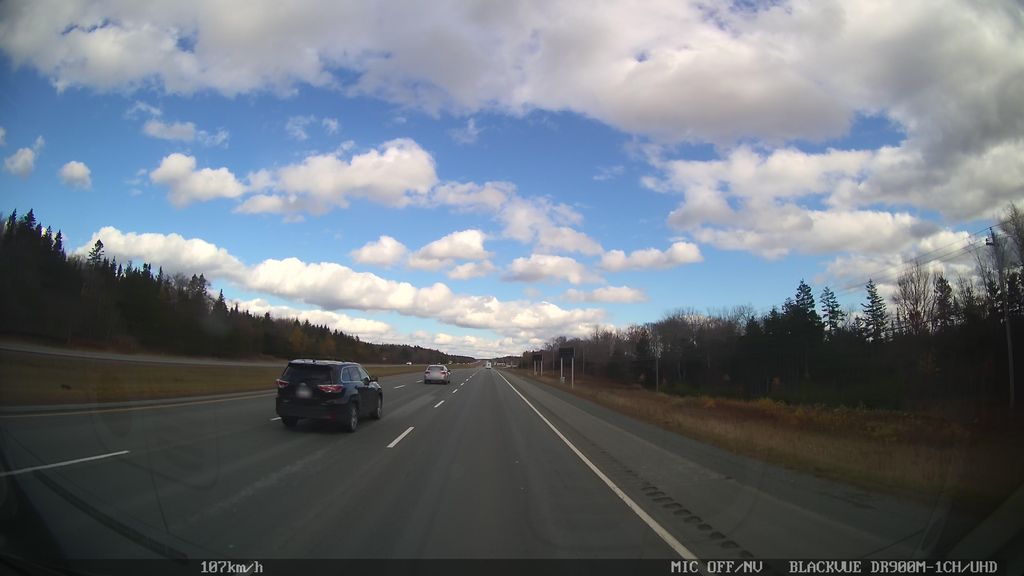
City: halifax